Question: I have written a very primitive ray tracer in JS, it renders only one cube by shooting one ray from each pixel and checking if it intersects with the cube. If it intersects then that pixel is set to white and if not, black.
However the object starts in the correct place but is not the correct dimensions. This is best explained with a picture:

I have posted the code <URL> if you want to speed it up then reduce the number of iterations in
'''
function main_v
'''
I think the problem is with the ray intersection test (intersect_b function) however I have been unable to track down the problem. The intersection function is directly adapted from <URL>
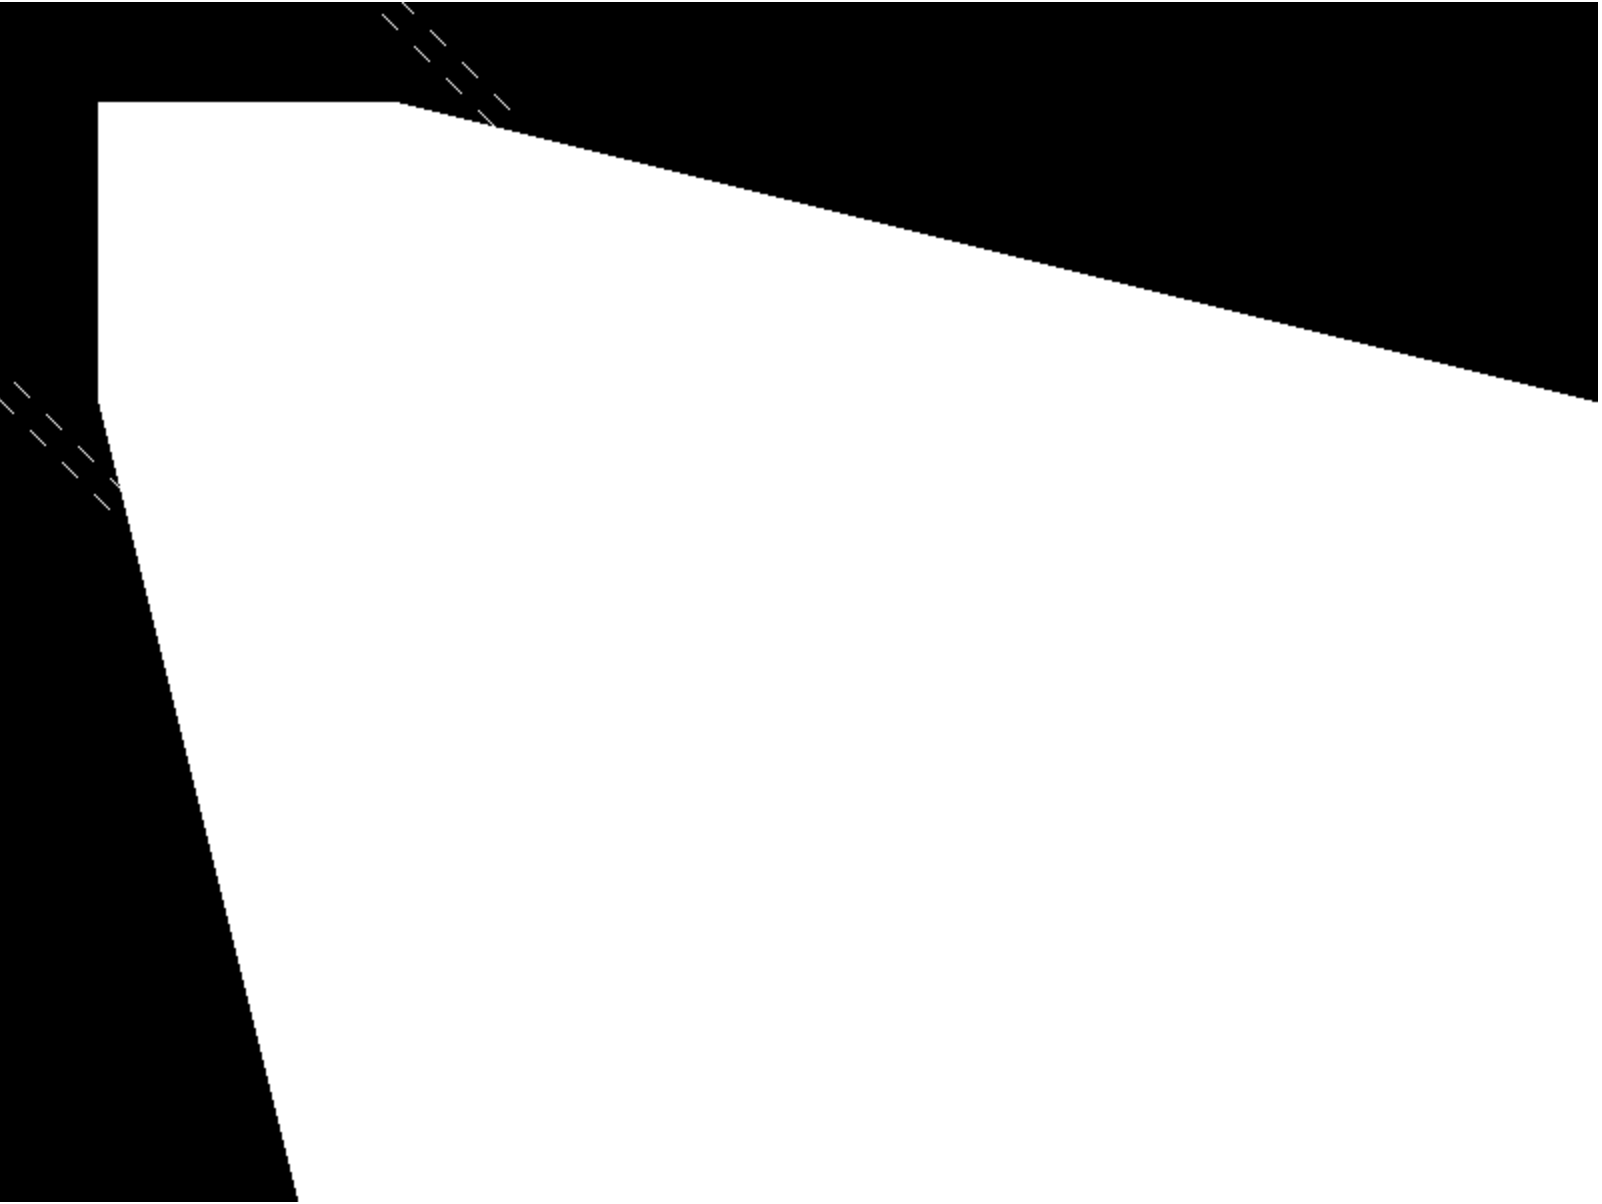
Answer: One issue is this:
'''
function c2p_p(r) {
return r.type == vType.Cartesian ? {
r: Math.sqrt(r.x ^ 2 + r.y ^ 2 + r.z ^ 2),
theta: Math.acos(r.z / Math.sqrt(r.x ^ 2 + r.y ^ 2 + r.z ^ 2)),
phi: Math.atan2(r.y / r.x),
type: vType.Polar
} : r
}
'''
In JavaScript, the '^' operator is bitwise XOR, not exponentiation. Just write 'r.x*r.x + r.y*r.y + r.z*r.z' instead.